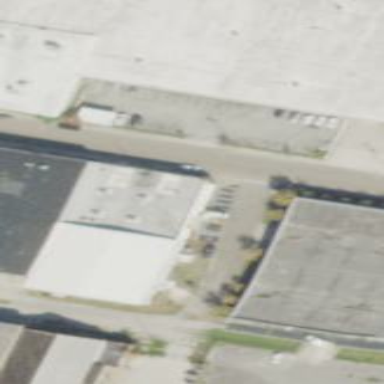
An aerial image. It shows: Building.